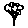
Label: flower